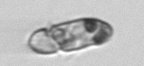
Label: Katodinium_or_Torodinium